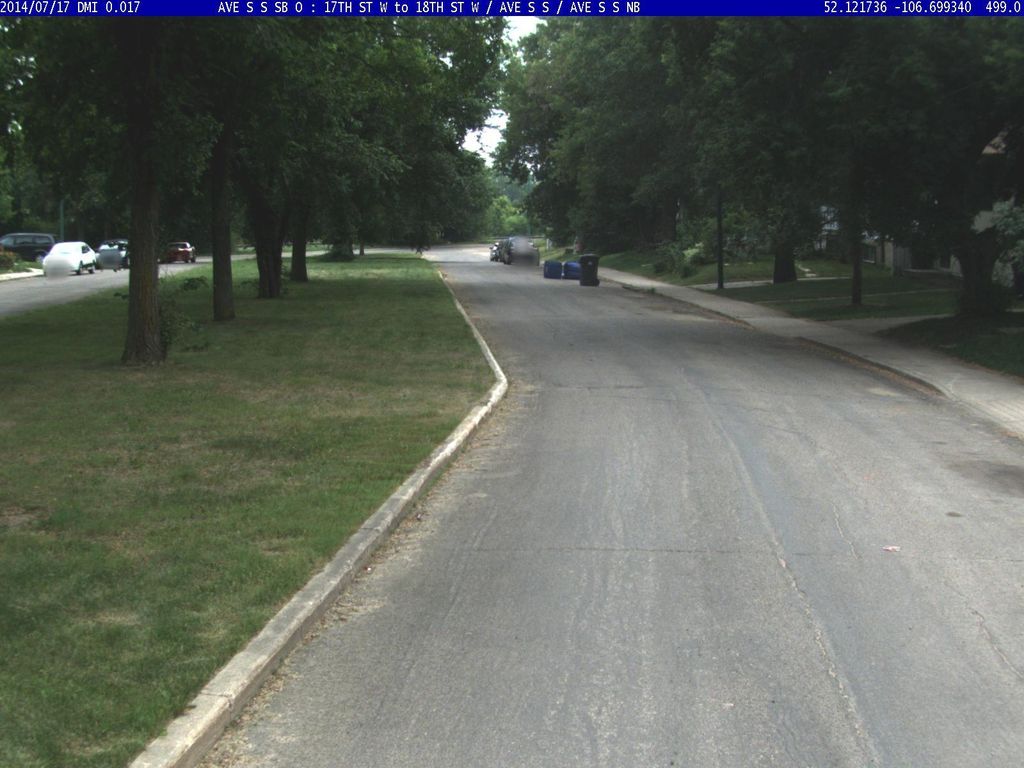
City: saskatoon